Field crop: maize
Growth stage: 2
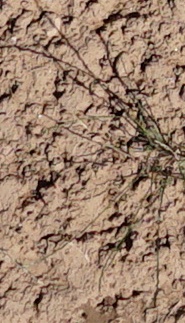
Species: lolium